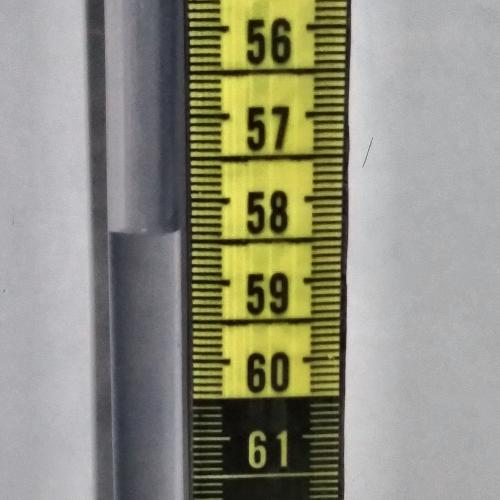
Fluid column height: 58.4 cm